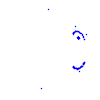
Particle: kaon